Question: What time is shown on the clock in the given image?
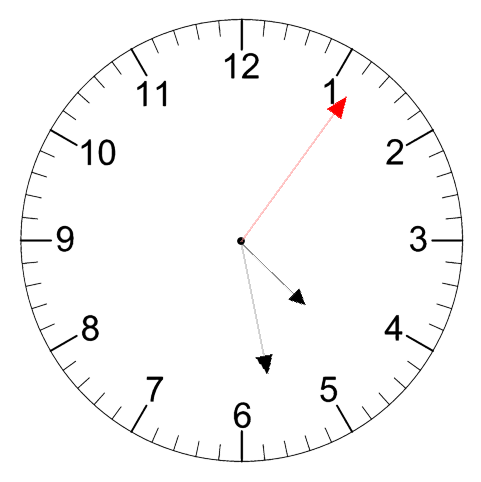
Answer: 04:28:06